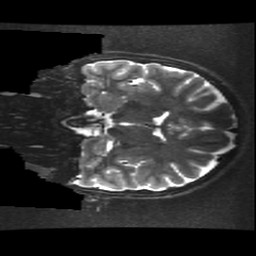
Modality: T2w
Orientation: coronal
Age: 16
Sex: female
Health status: ill
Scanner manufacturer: ge
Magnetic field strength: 3 T
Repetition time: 7.5 s
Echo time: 0.1015 s